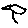
Label: bird